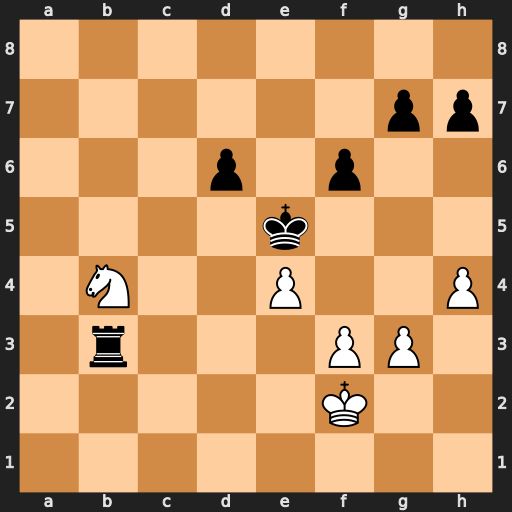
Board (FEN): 8/6pp/3p1p2/4k3/1N2P2P/1r3PP1/5K2/8
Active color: w
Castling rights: -
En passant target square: -
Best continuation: Nc6+ Ke6 Nd4+